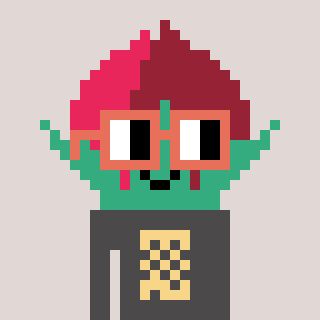
a pixel art character with square orange glasses, a rosebud-shaped head and a grayscale-colored body on a warm background